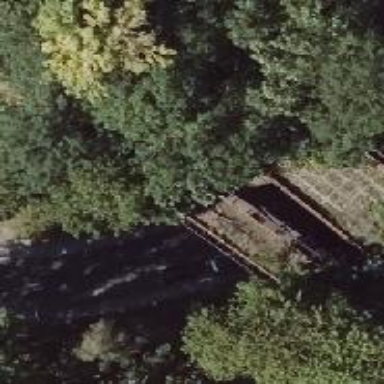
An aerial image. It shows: Disused railway bridge with contact lines for electrification. This bridge has historic significance.